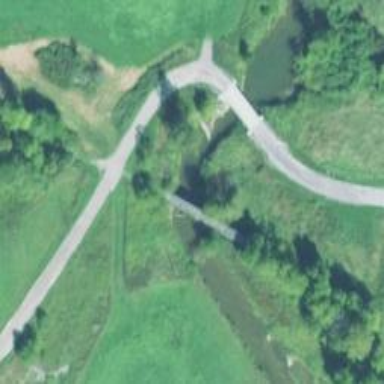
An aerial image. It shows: Abandoned railroad bridge.